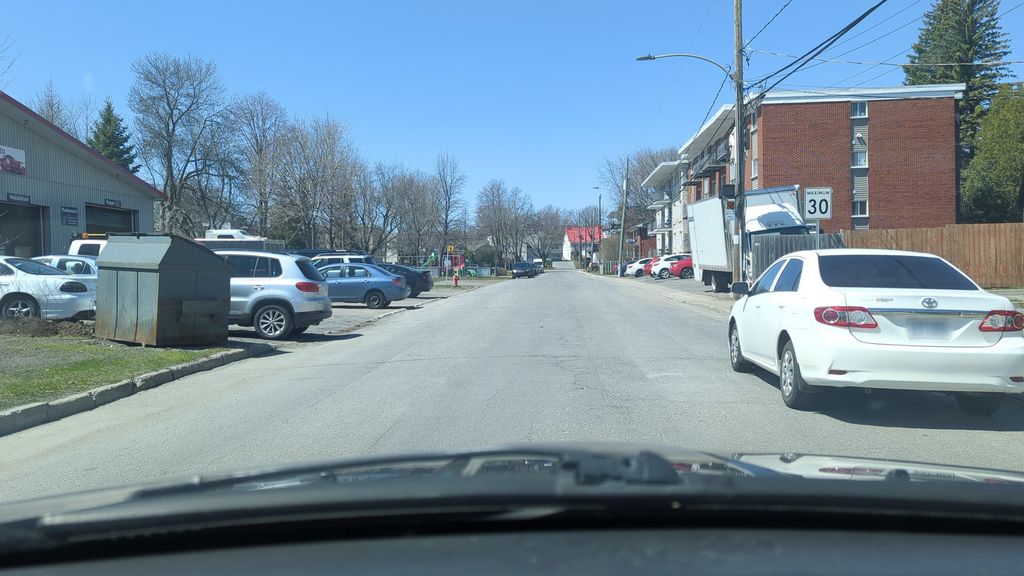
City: quebec_city